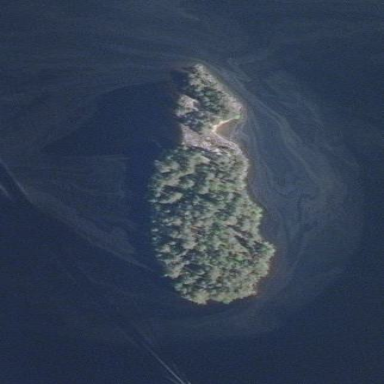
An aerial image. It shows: Islet covered with woodland.